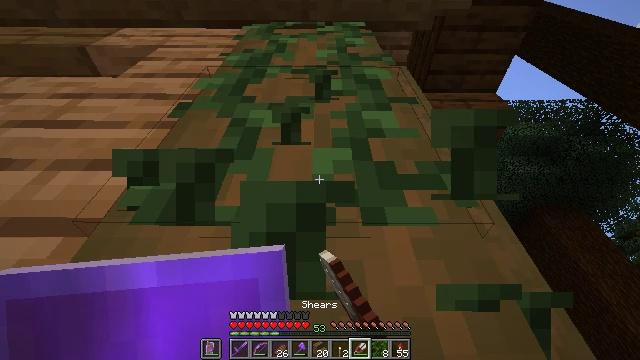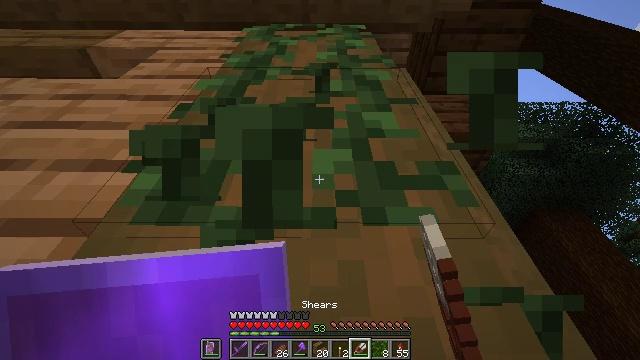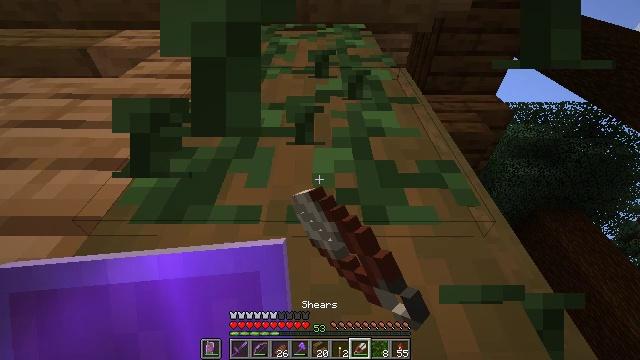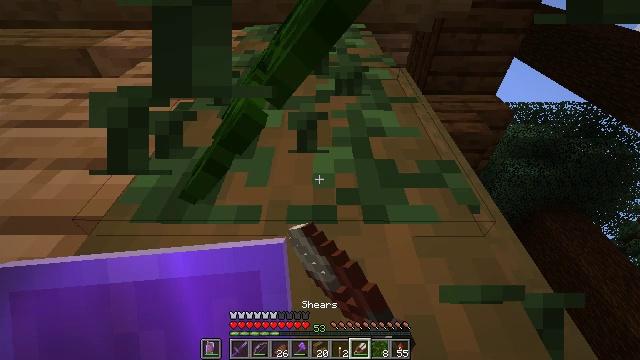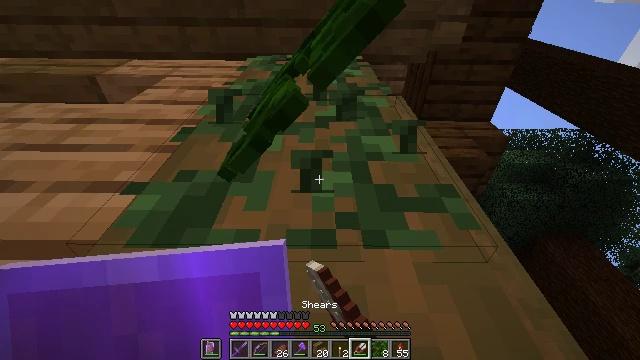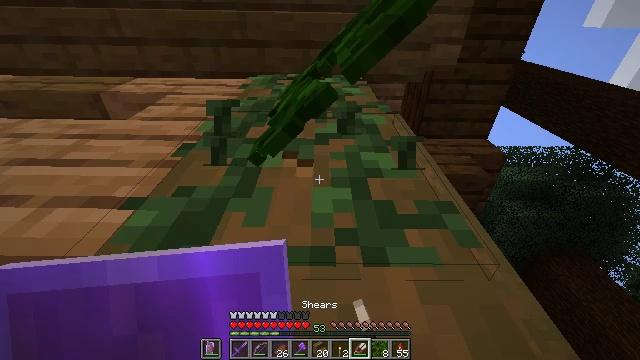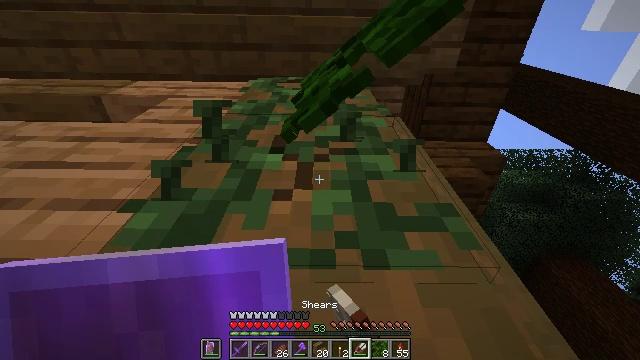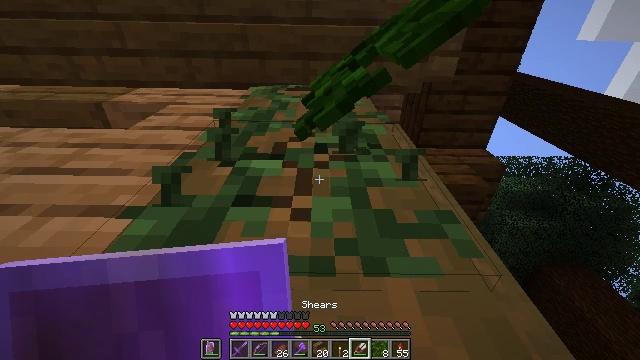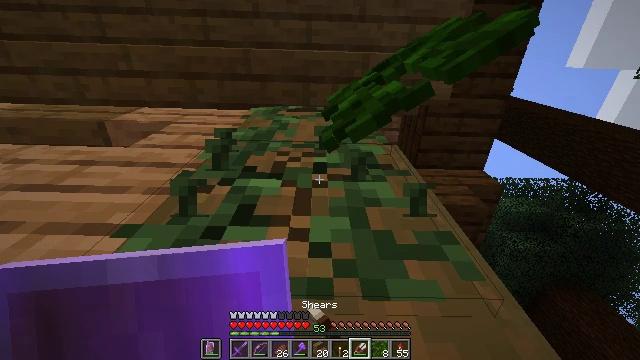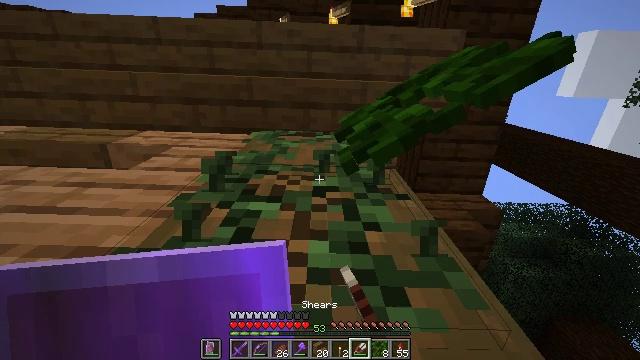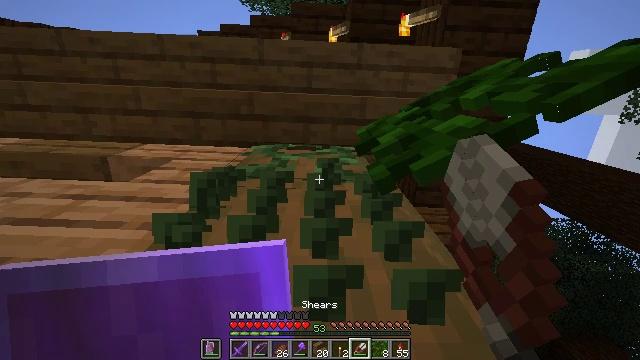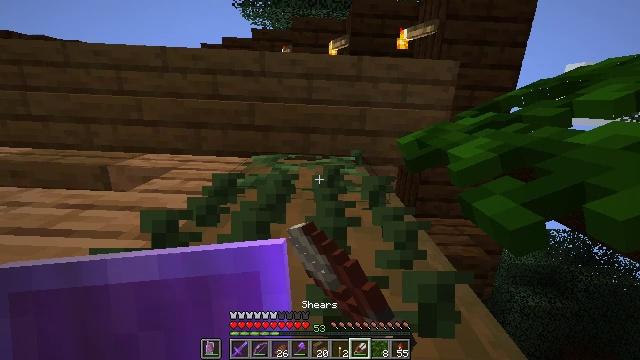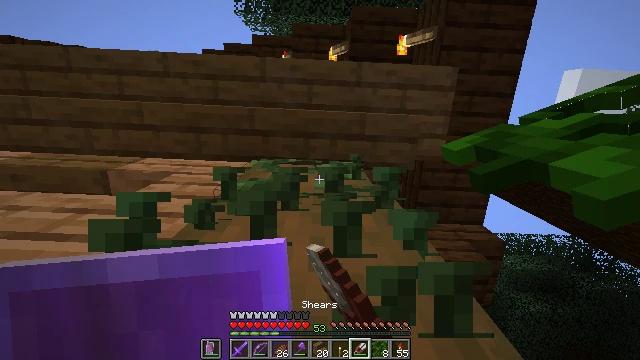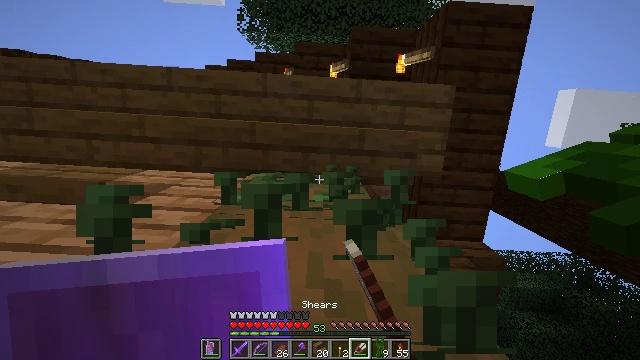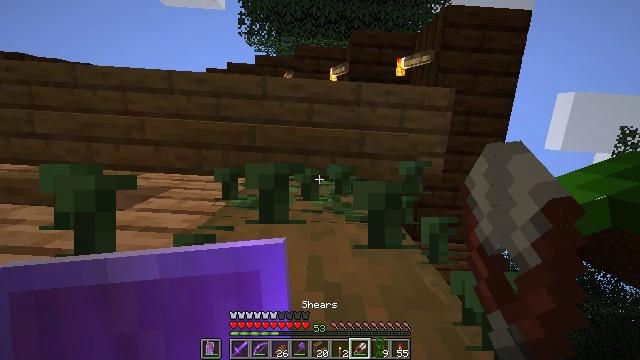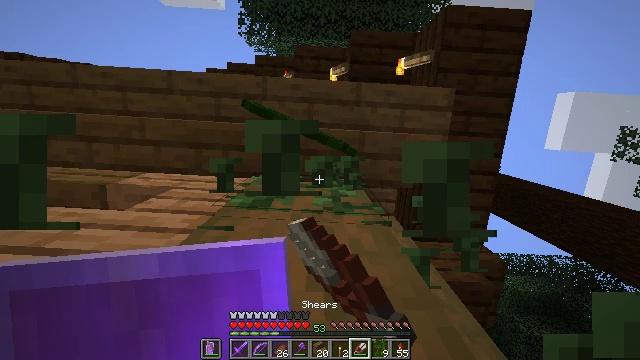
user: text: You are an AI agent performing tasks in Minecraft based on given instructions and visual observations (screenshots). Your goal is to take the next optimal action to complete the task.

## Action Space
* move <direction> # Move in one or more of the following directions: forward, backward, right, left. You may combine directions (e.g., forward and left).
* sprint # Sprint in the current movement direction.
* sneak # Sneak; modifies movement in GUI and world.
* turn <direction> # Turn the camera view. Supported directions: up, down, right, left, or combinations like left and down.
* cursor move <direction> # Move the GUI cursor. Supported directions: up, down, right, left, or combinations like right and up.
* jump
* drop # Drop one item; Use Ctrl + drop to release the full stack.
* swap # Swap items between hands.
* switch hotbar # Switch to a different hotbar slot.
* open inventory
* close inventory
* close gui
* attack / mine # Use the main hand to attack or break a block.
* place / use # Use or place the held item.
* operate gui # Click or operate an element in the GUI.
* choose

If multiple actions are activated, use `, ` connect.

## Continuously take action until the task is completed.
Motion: motion action
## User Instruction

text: Retrieve vines from walls or cliffs.
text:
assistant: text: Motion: attack / mine
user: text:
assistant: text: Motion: attack / mine
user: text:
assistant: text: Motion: attack / mine
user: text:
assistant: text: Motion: turn up, attack / mine
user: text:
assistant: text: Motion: turn up, attack / mine
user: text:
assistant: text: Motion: attack / mine
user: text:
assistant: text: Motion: turn up, attack / mine
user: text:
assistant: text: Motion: turn up, attack / mine
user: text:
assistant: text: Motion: turn up, attack / mine
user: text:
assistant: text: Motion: turn up, attack / mine
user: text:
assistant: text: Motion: turn up, attack / mine
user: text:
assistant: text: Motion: turn up, attack / mine
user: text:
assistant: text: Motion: turn up, attack / mine
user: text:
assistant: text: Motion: attack / mine
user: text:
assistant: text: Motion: attack / mine
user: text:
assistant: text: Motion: attack / mine
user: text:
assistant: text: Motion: attack / mine
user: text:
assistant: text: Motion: attack / mine
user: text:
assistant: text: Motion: attack / mine
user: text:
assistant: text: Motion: attack / mine
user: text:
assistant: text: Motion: attack / mine
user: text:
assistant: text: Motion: no_op
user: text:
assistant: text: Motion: no_op
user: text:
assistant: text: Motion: no_op
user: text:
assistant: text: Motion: no_op
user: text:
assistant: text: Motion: no_op
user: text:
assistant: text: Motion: no_op
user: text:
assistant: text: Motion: no_op
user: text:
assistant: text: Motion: no_op
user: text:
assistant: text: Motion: no_op